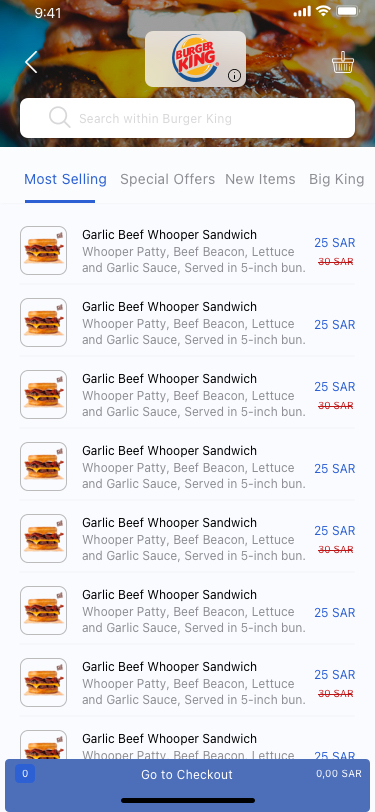
Text in this UI design:
Search within Burger King
Most Selling
Special Offers
New Items
Big King
Garlic Beef Whooper Sandwich
Whooper Patty, Beef Beacon, Lettuce
and Garlic Sauce, Served in 5-inch bun.
25 SAR
30 SAR
Garlic Beef Whooper Sandwich
Whooper Patty, Beef Beacon, Lettuce
and Garlic Sauce, Served in 5-inch bun.
25 SAR
Garlic Beef Whooper Sandwich
Whooper Patty, Beef Beacon, Lettuce
and Garlic Sauce, Served in 5-inch bun.
25 SAR
30 SAR
Garlic Beef Whooper Sandwich
Whooper Patty, Beef Beacon, Lettuce
and Garlic Sauce, Served in 5-inch bun.
25 SAR
Garlic Beef Whooper Sandwich
Whooper Patty, Beef Beacon, Lettuce
and Garlic Sauce, Served in 5-inch bun.
25 SAR
30 SAR
Garlic Beef Whooper Sandwich
Whooper Patty, Beef Beacon, Lettuce
and Garlic Sauce, Served in 5-inch bun.
25 SAR
Garlic Beef Whooper Sandwich
Whooper Patty, Beef Beacon, Lettuce
and Garlic Sauce, Served in 5-inch bun.
25 SAR
30 SAR
Garlic Beef Whooper Sandwich
Whooper Patty, Beef Beacon, Lettuce
and Garlic Sauce, Served in 5-inch bun.
25 SAR
0
0,00 SAR
Go to Checkout